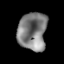
Tissue: lung
Cell type: Epithelial cells
Senescence score: 0.2287
Nuclear area (px): 1071
Mean DAPI intensity: 127.134